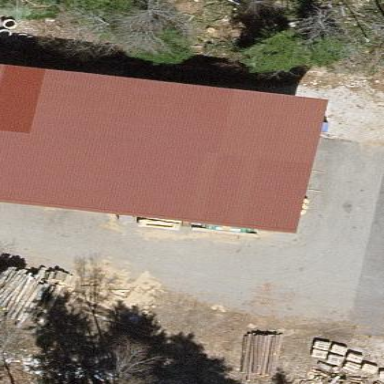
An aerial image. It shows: Industrial building.